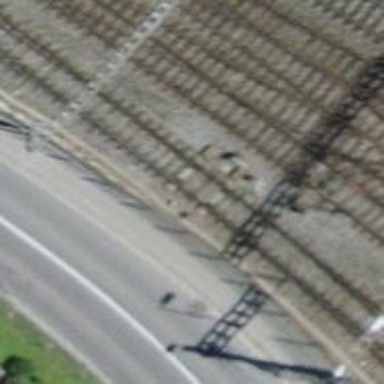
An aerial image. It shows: Railway switch.